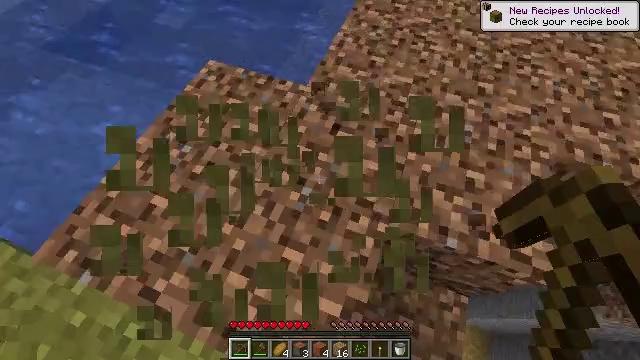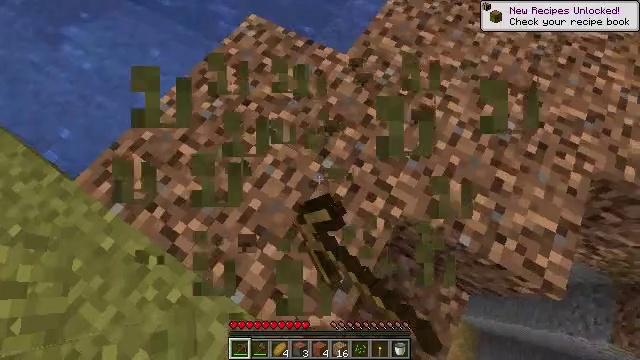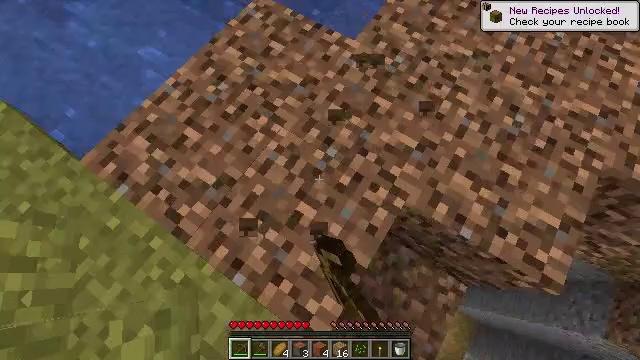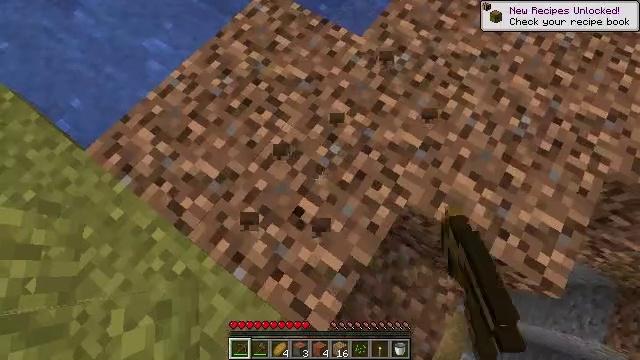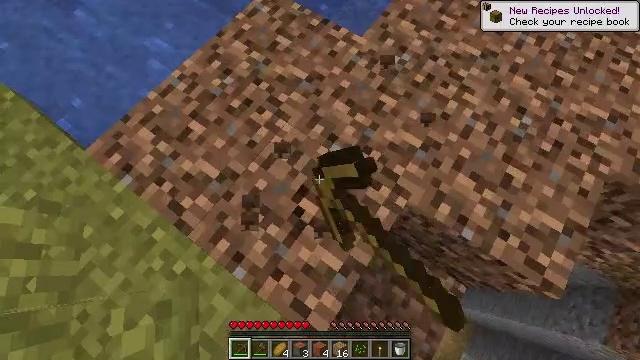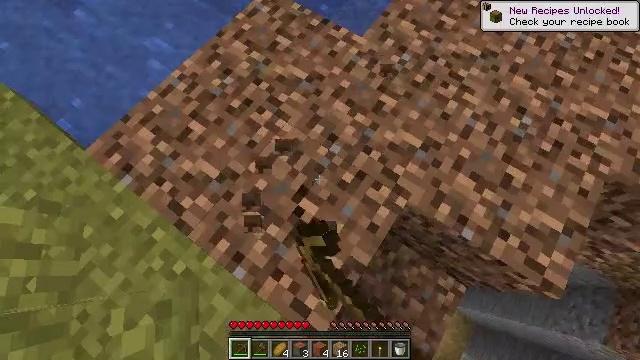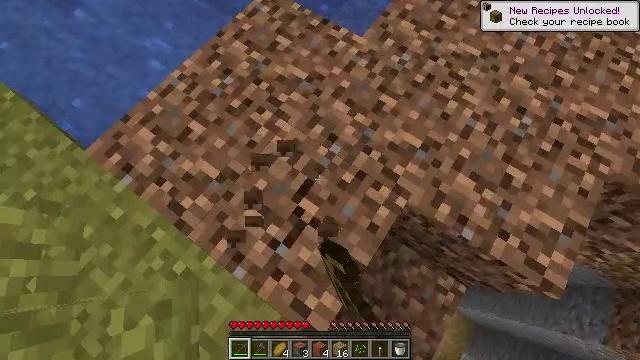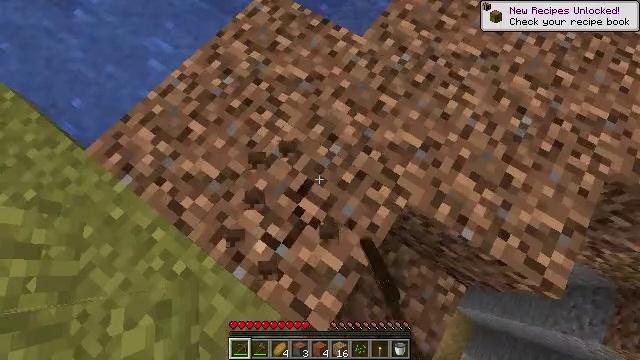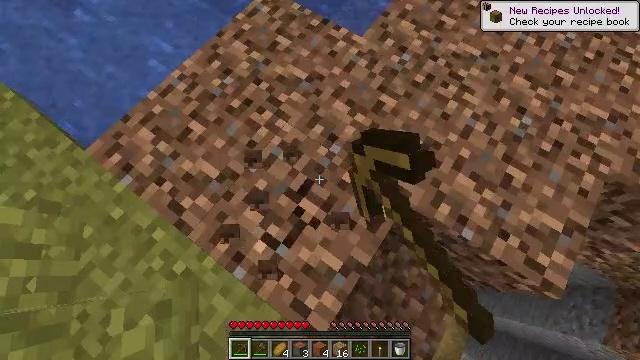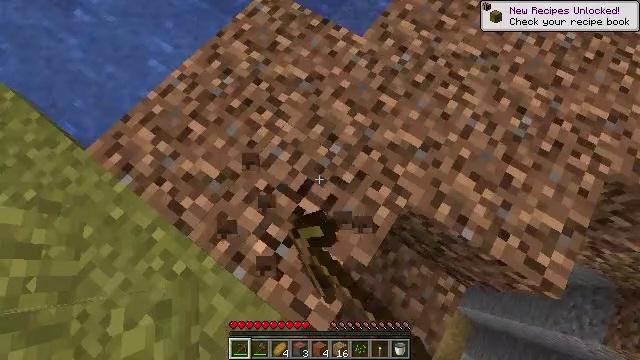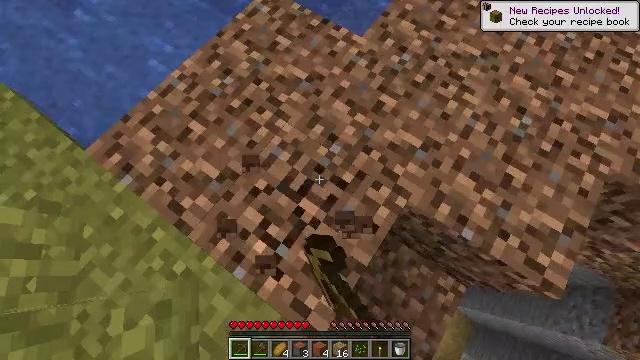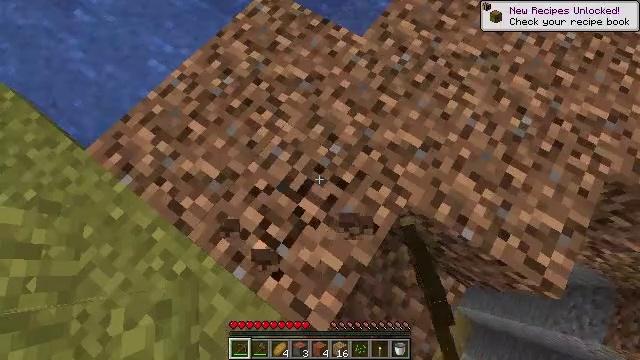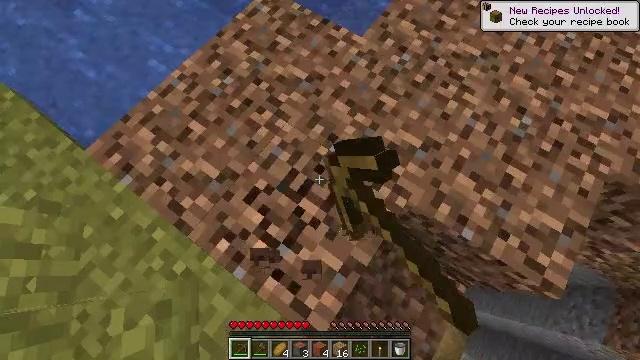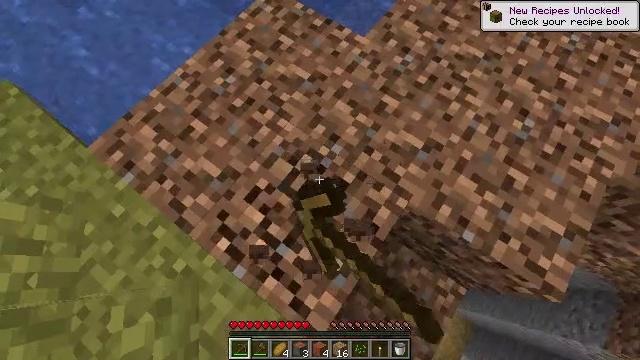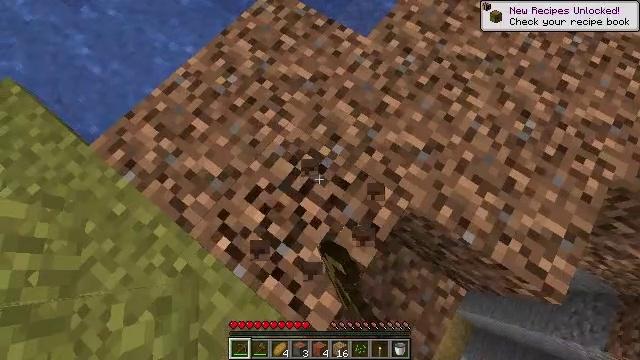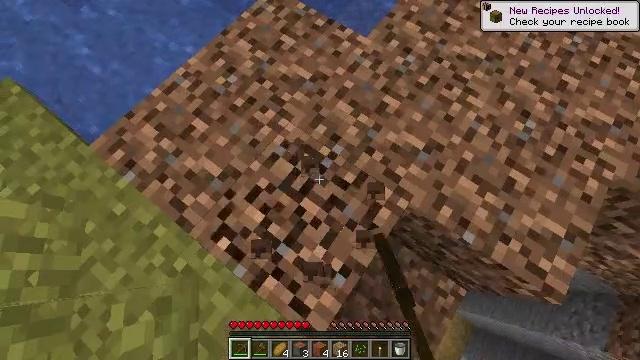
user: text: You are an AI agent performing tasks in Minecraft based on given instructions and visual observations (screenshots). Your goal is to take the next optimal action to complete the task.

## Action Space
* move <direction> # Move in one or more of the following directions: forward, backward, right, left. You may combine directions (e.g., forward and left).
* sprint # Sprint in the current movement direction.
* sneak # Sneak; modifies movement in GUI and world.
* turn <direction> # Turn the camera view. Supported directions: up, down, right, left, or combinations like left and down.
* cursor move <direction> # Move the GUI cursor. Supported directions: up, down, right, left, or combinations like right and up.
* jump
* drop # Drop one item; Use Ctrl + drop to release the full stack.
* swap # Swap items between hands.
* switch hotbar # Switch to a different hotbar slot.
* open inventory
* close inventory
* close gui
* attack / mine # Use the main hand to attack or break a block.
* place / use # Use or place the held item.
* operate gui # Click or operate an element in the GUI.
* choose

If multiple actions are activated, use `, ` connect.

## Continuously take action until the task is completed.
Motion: motion action
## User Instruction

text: Mine coarse dirt from the ground.
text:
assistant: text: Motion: turn left and down, attack / mine
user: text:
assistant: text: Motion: turn left and down, attack / mine
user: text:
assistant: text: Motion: turn left, attack / mine
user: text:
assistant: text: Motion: attack / mine
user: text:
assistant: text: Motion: attack / mine
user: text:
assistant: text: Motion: attack / mine
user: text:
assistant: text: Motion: attack / mine
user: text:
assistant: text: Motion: attack / mine
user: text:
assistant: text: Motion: attack / mine
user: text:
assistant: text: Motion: attack / mine
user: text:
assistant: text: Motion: attack / mine
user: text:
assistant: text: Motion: attack / mine
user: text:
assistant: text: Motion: attack / mine
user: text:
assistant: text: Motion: attack / mine
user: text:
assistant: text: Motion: attack / mine
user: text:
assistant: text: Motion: attack / mine
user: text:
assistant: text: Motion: attack / mine
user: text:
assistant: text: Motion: attack / mine
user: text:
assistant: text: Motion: attack / mine
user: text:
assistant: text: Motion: turn left, attack / mine
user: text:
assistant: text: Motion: turn left and up, attack / mine
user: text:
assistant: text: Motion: turn left and up, attack / mine
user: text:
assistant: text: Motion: turn left and up, attack / mine
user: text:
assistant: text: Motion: turn left and up, attack / mine
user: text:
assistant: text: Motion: turn left and up, attack / mine
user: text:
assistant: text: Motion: turn left and up, attack / mine
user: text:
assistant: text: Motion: turn left and up, attack / mine
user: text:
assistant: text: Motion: turn up, attack / mine
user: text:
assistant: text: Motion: attack / mine
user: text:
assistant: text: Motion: attack / mine